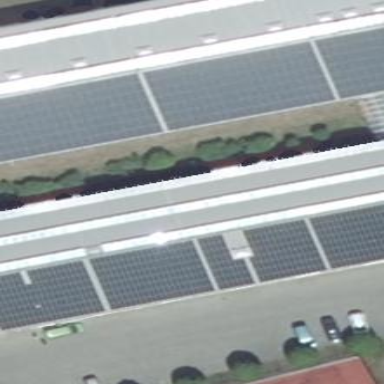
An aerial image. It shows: Solar power generator utilizing photovoltaic technology.